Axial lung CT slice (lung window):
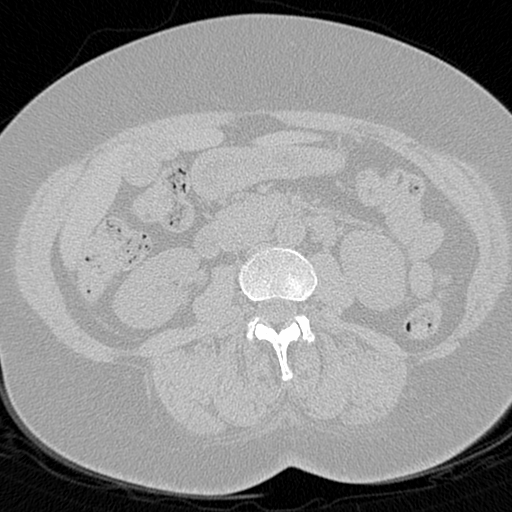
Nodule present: no